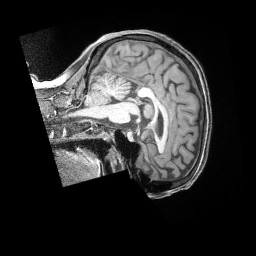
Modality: T1w
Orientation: sagittal
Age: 36
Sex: female
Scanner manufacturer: siemens
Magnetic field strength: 3 T
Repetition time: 2 s
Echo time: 0.00211 s